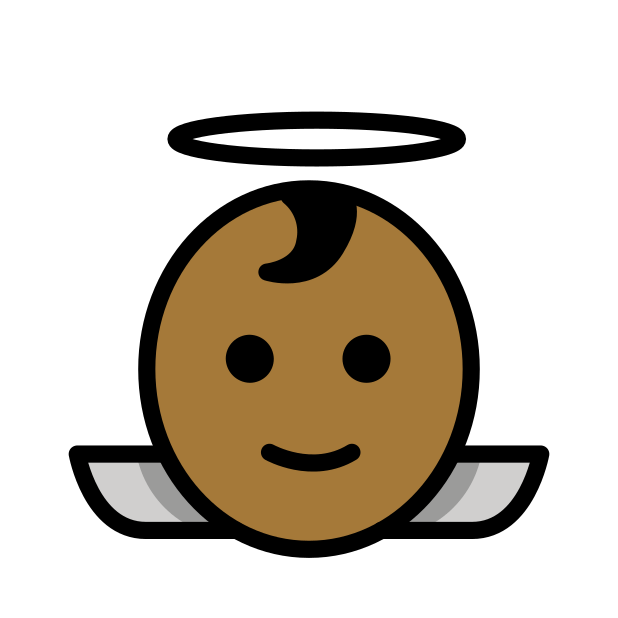
baby angel: medium-dark skin tone